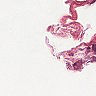
Metastatic tissue present: no